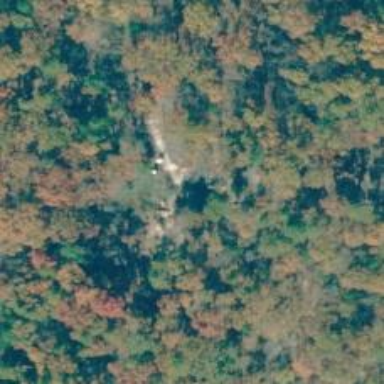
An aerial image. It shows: Camp pitch area with tents set up.